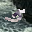
Label: 5